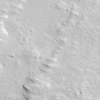
Atmospheric dust classification: not_dusty